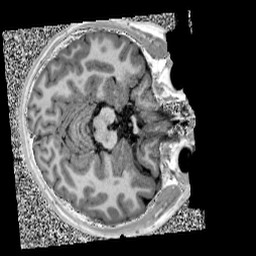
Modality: UNIT1
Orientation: axial
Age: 12
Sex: male
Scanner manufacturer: siemens
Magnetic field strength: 3 T
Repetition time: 4 s
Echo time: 0.00299 s